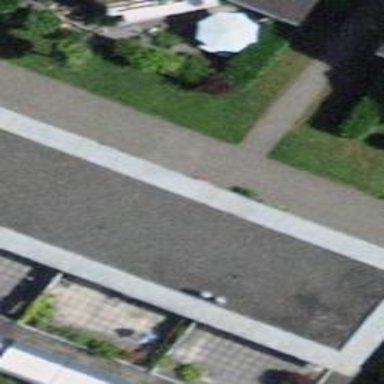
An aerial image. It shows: Footway surfaced with paving stones.